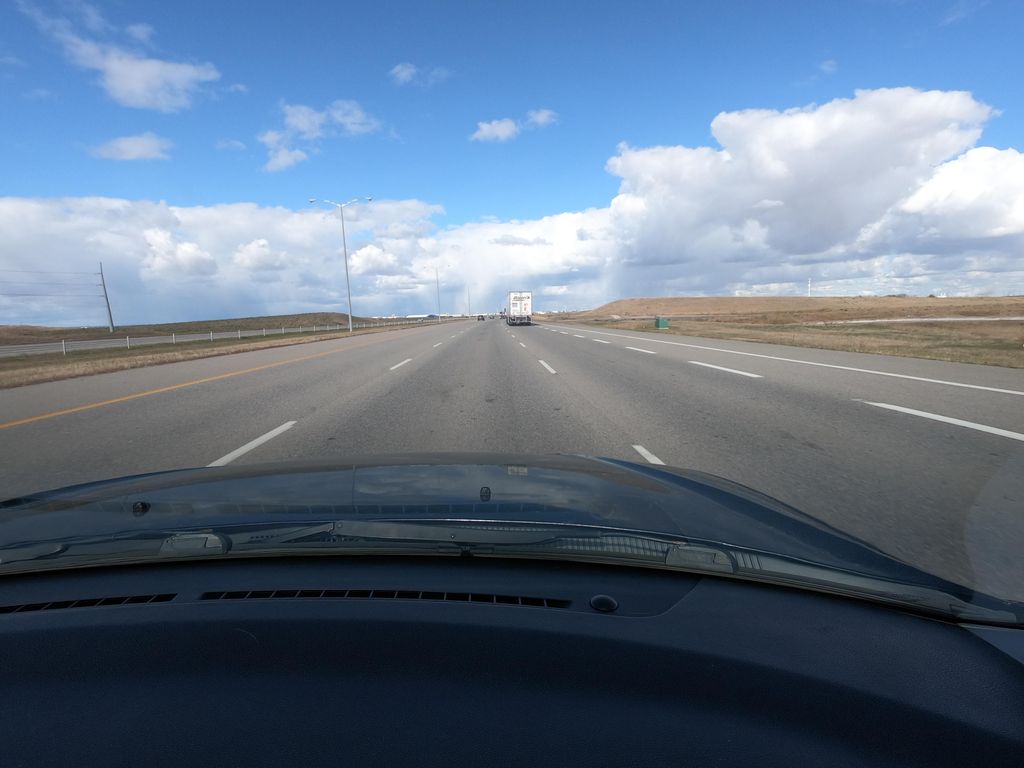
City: calgary